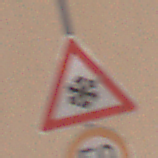
Verkehrszeichen: SchneeOderEisglaette
Zusatzzeichen unten: Geschwindigkeit50
Umgebung: Outdoor, Urban
Tageszeit: Midday
Wetter: PartlyCloudy
Licht: Natural
Jahreszeit: NotSpecified
Kontrast: MediumContrast